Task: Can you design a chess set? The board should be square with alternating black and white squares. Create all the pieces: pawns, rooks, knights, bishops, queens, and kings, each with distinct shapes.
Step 1077:
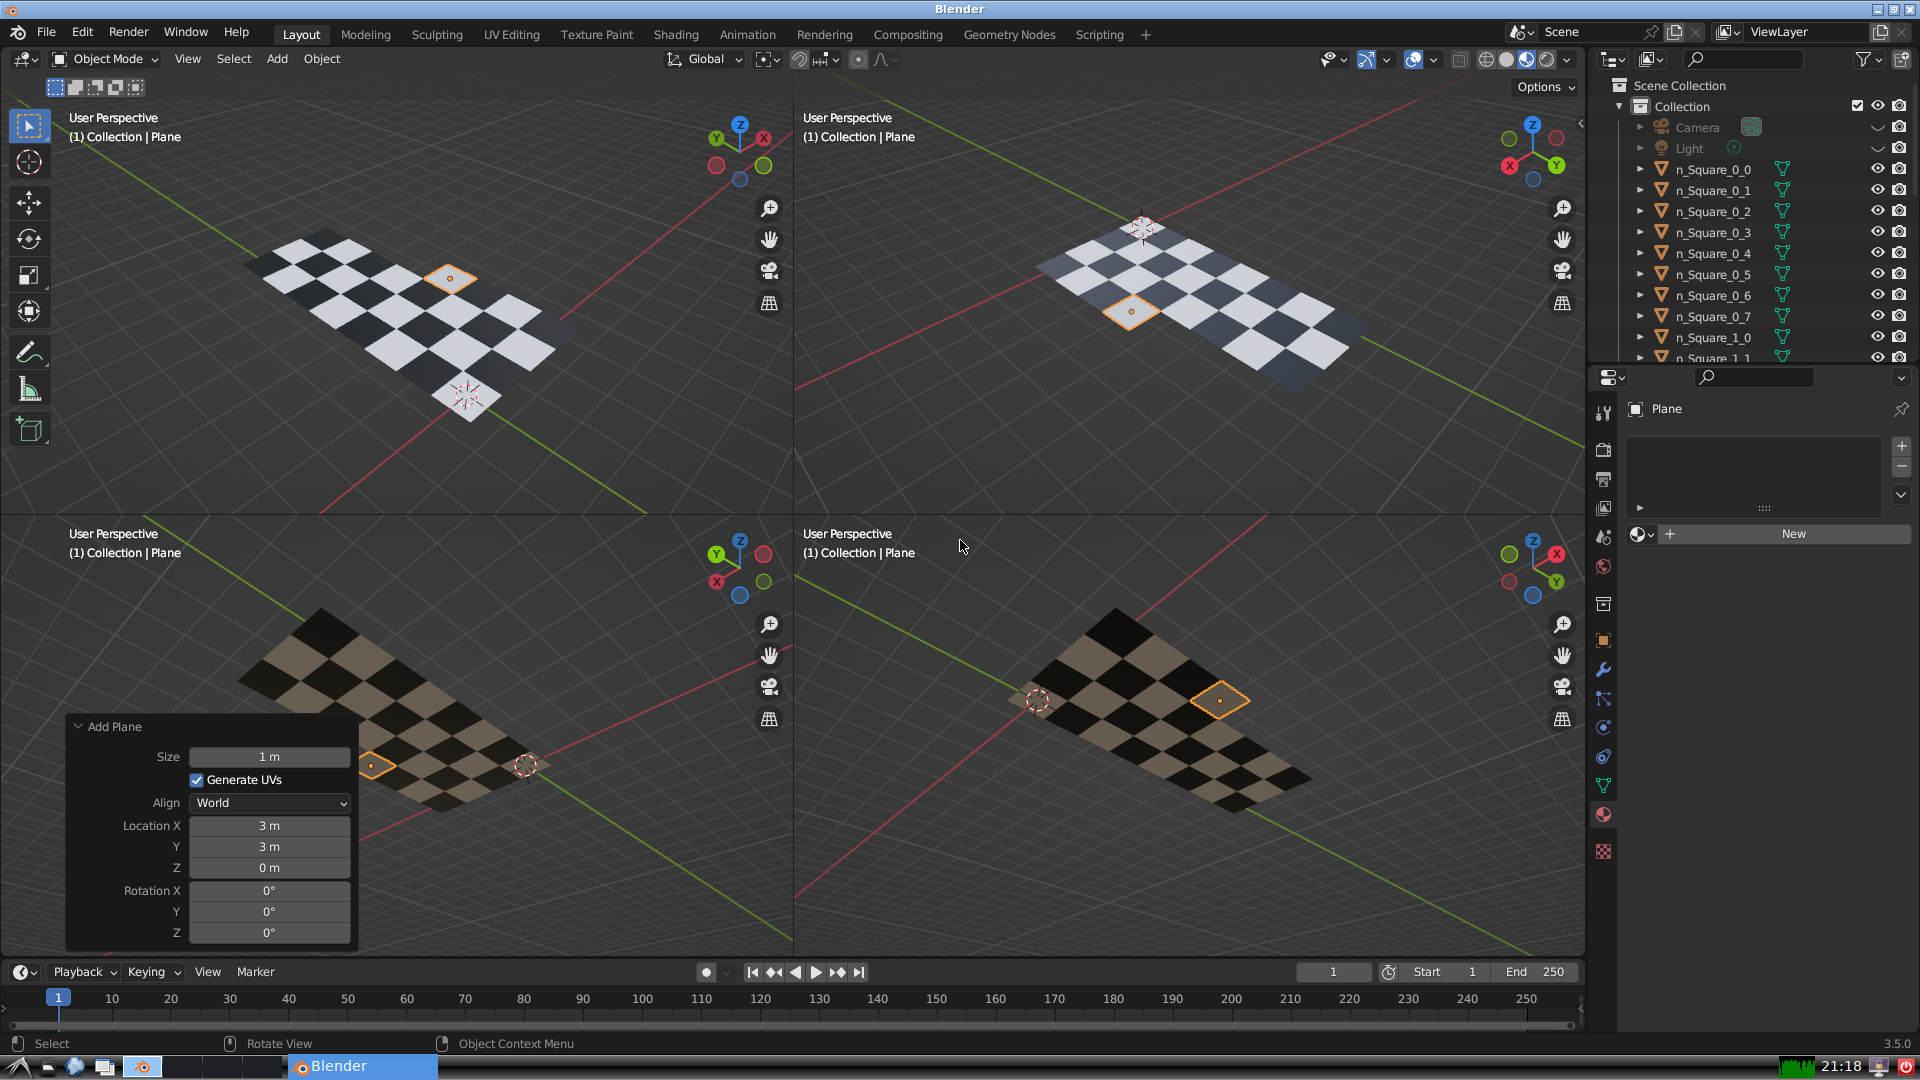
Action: {"mouse_move": [1608, 631]}